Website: lowes
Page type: customer-info-address
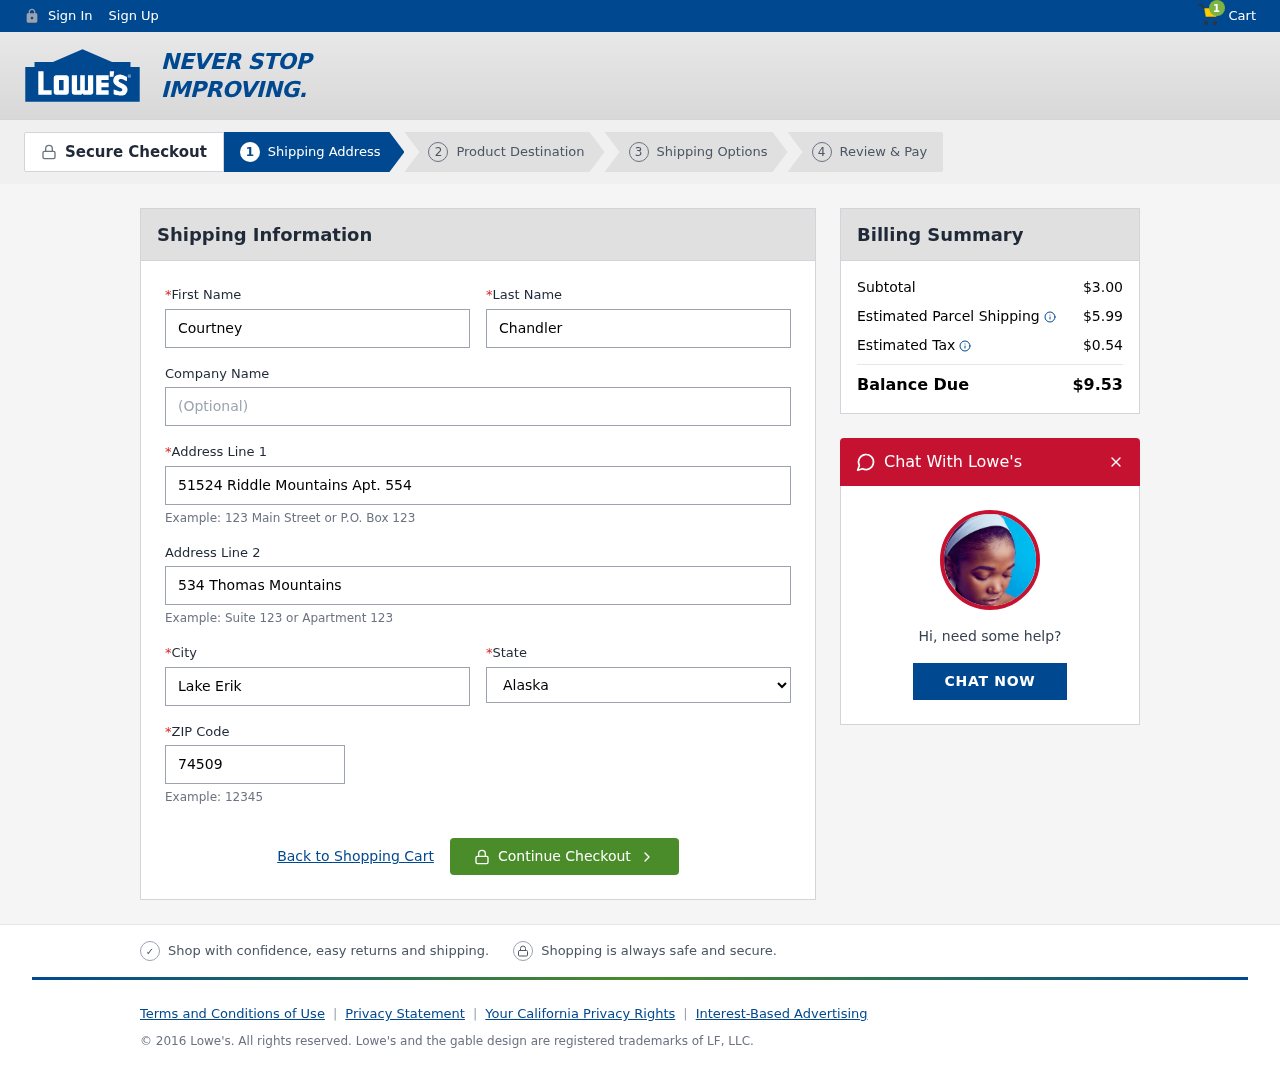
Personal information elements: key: PII_CITY
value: Lake Erik
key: PII_FIRSTNAME
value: Courtney
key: PII_LASTNAME
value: Chandler
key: PII_POSTCODE
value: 74509
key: PII_STATE
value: Alaska
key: PII_STREET
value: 51524 Riddle Mountains Apt. 554
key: PII_STREET2
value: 534 Thomas Mountains
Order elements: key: ORDER_NUM_ITEMS
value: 1
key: ORDER_SUBTOTAL
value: $3.00
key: ORDER_SHIPPING_COST
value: $5.99
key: ORDER_TAX
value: $0.54
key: ORDER_TOTAL
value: $9.53